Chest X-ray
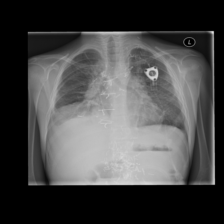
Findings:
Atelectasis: negative
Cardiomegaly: negative
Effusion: positive
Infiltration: positive
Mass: negative
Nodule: negative
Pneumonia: negative
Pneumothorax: negative
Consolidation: negative
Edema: negative
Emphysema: negative
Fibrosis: negative
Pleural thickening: negative
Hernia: negative